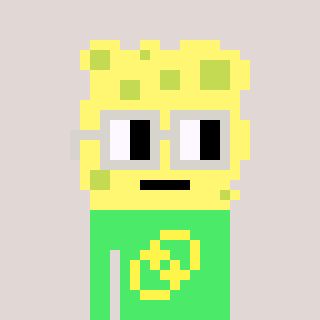
a pixel art character with square light gray glasses, a sponge-shaped head and a teal-colored body on a warm background